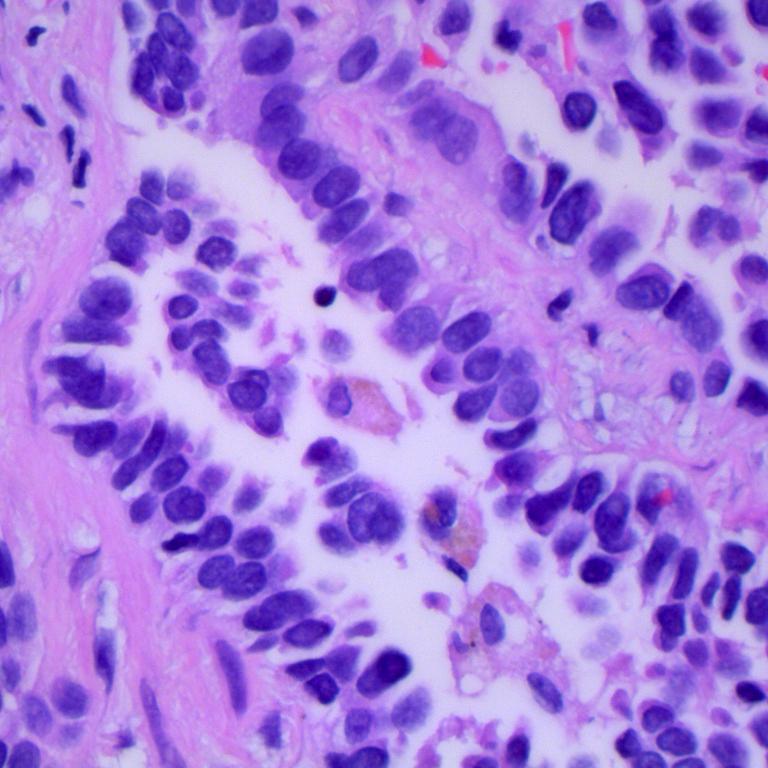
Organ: lung
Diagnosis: adenocarcinomas